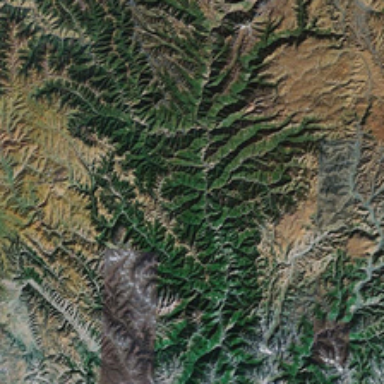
It is a piece of mountain .